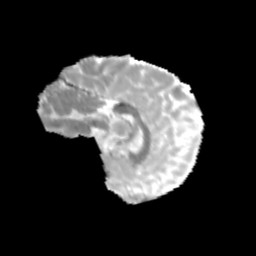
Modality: MD
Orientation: sagittal
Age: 13
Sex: male
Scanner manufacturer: siemens
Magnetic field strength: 3 T
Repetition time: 3.8 s
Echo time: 0.07 s